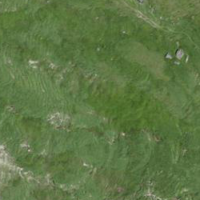
EUNIS habitat code: 23
Species observed at this site:
Campanula barbata